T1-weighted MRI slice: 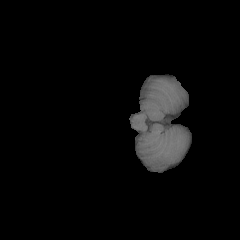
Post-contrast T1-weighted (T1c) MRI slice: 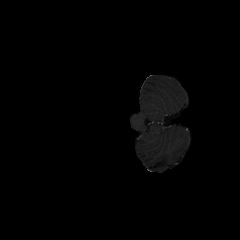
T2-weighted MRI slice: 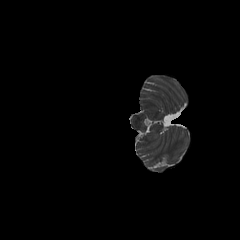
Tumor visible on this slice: no